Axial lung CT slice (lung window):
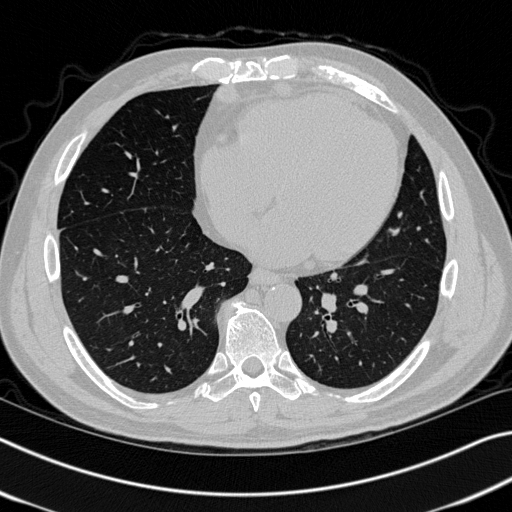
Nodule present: no